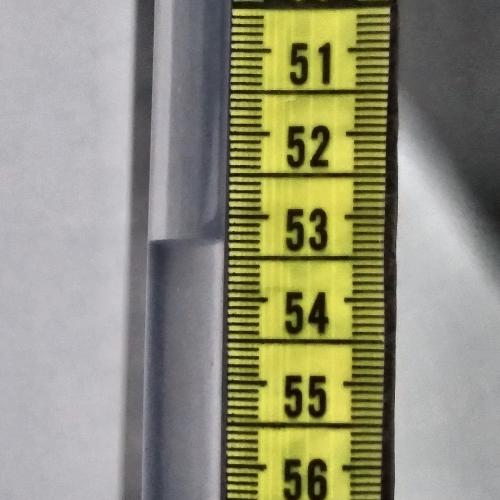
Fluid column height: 53.3 cm